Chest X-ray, AP view. Patient: 25 years old, sex M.
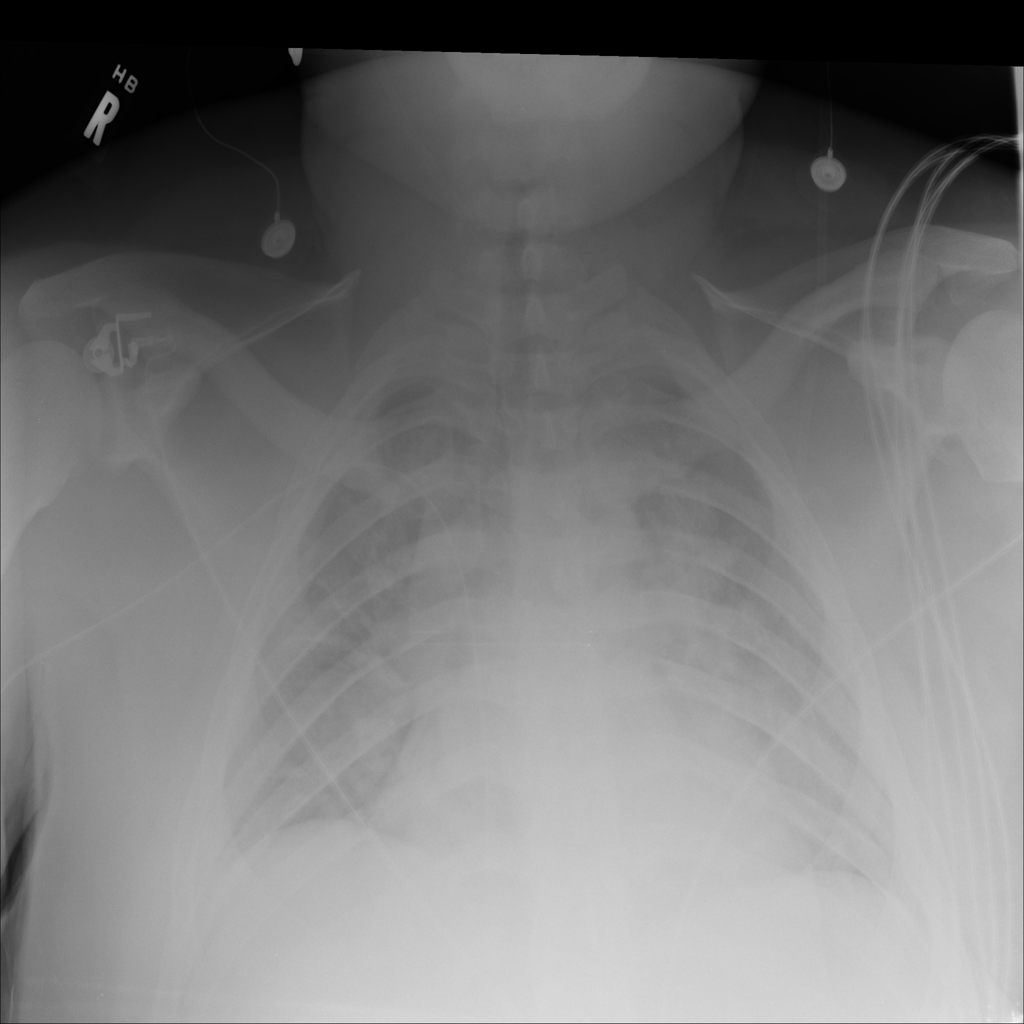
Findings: No Finding